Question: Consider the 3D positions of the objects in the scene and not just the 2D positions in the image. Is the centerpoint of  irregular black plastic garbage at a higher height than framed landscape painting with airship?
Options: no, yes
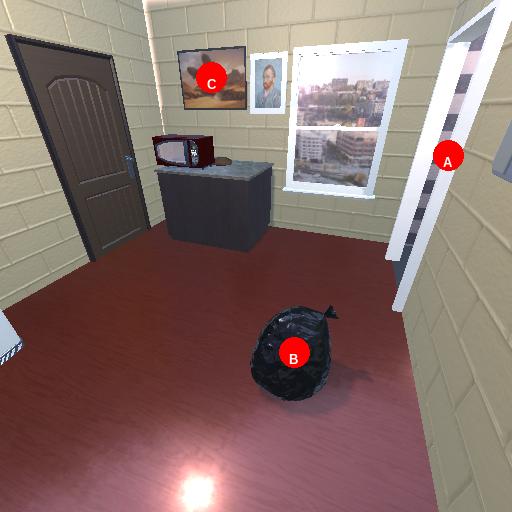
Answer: no